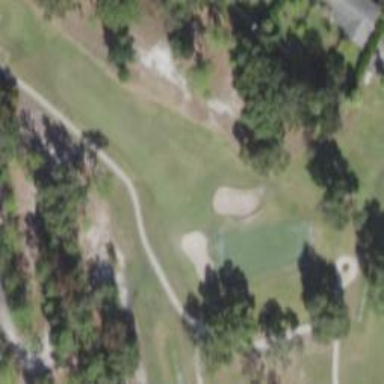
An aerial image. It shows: Golf hole.